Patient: sex M, age 71
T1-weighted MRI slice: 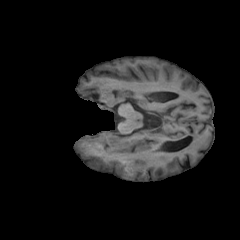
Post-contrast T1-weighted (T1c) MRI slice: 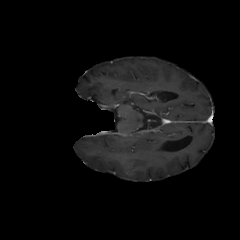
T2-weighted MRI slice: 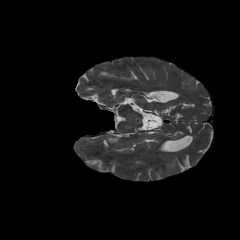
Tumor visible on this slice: no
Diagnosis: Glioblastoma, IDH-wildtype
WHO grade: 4